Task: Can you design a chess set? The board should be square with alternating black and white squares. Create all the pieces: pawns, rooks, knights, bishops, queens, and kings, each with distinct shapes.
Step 4860:
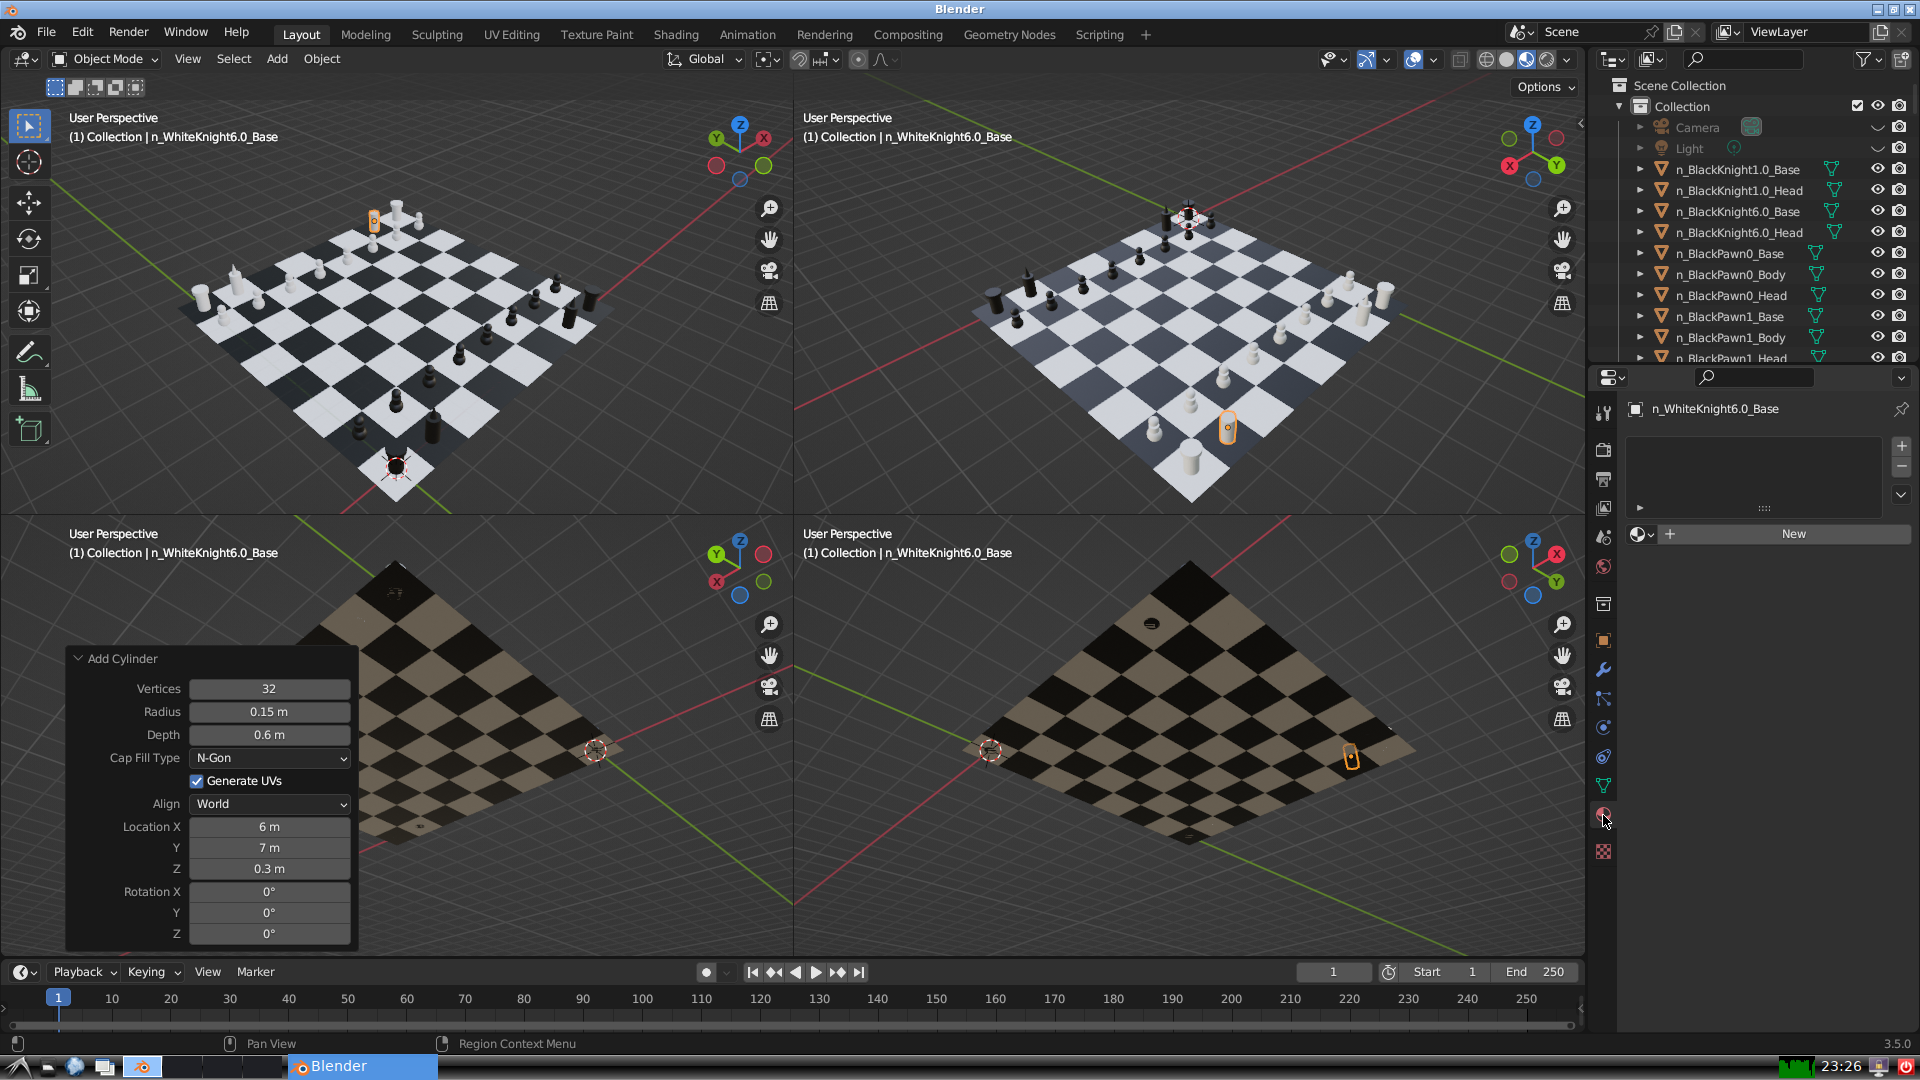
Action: {"mouse_move": [1636, 534]}